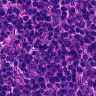
Metastatic tissue present: no